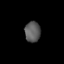
Tissue: lung
Cell type: Epithelial cells
Senescence score: 0.2404
Nuclear area (px): 319
Mean DAPI intensity: 90.028